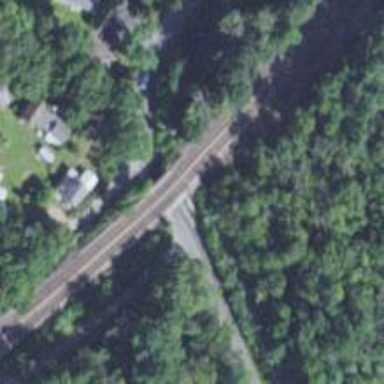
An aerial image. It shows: Railway bridge.